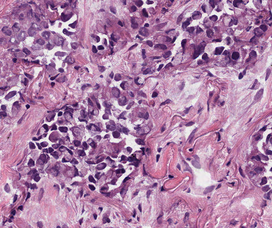
Tumor epithelial tissue: yes
Tumor-associated stroma tissue: yes
Normal tissue: no